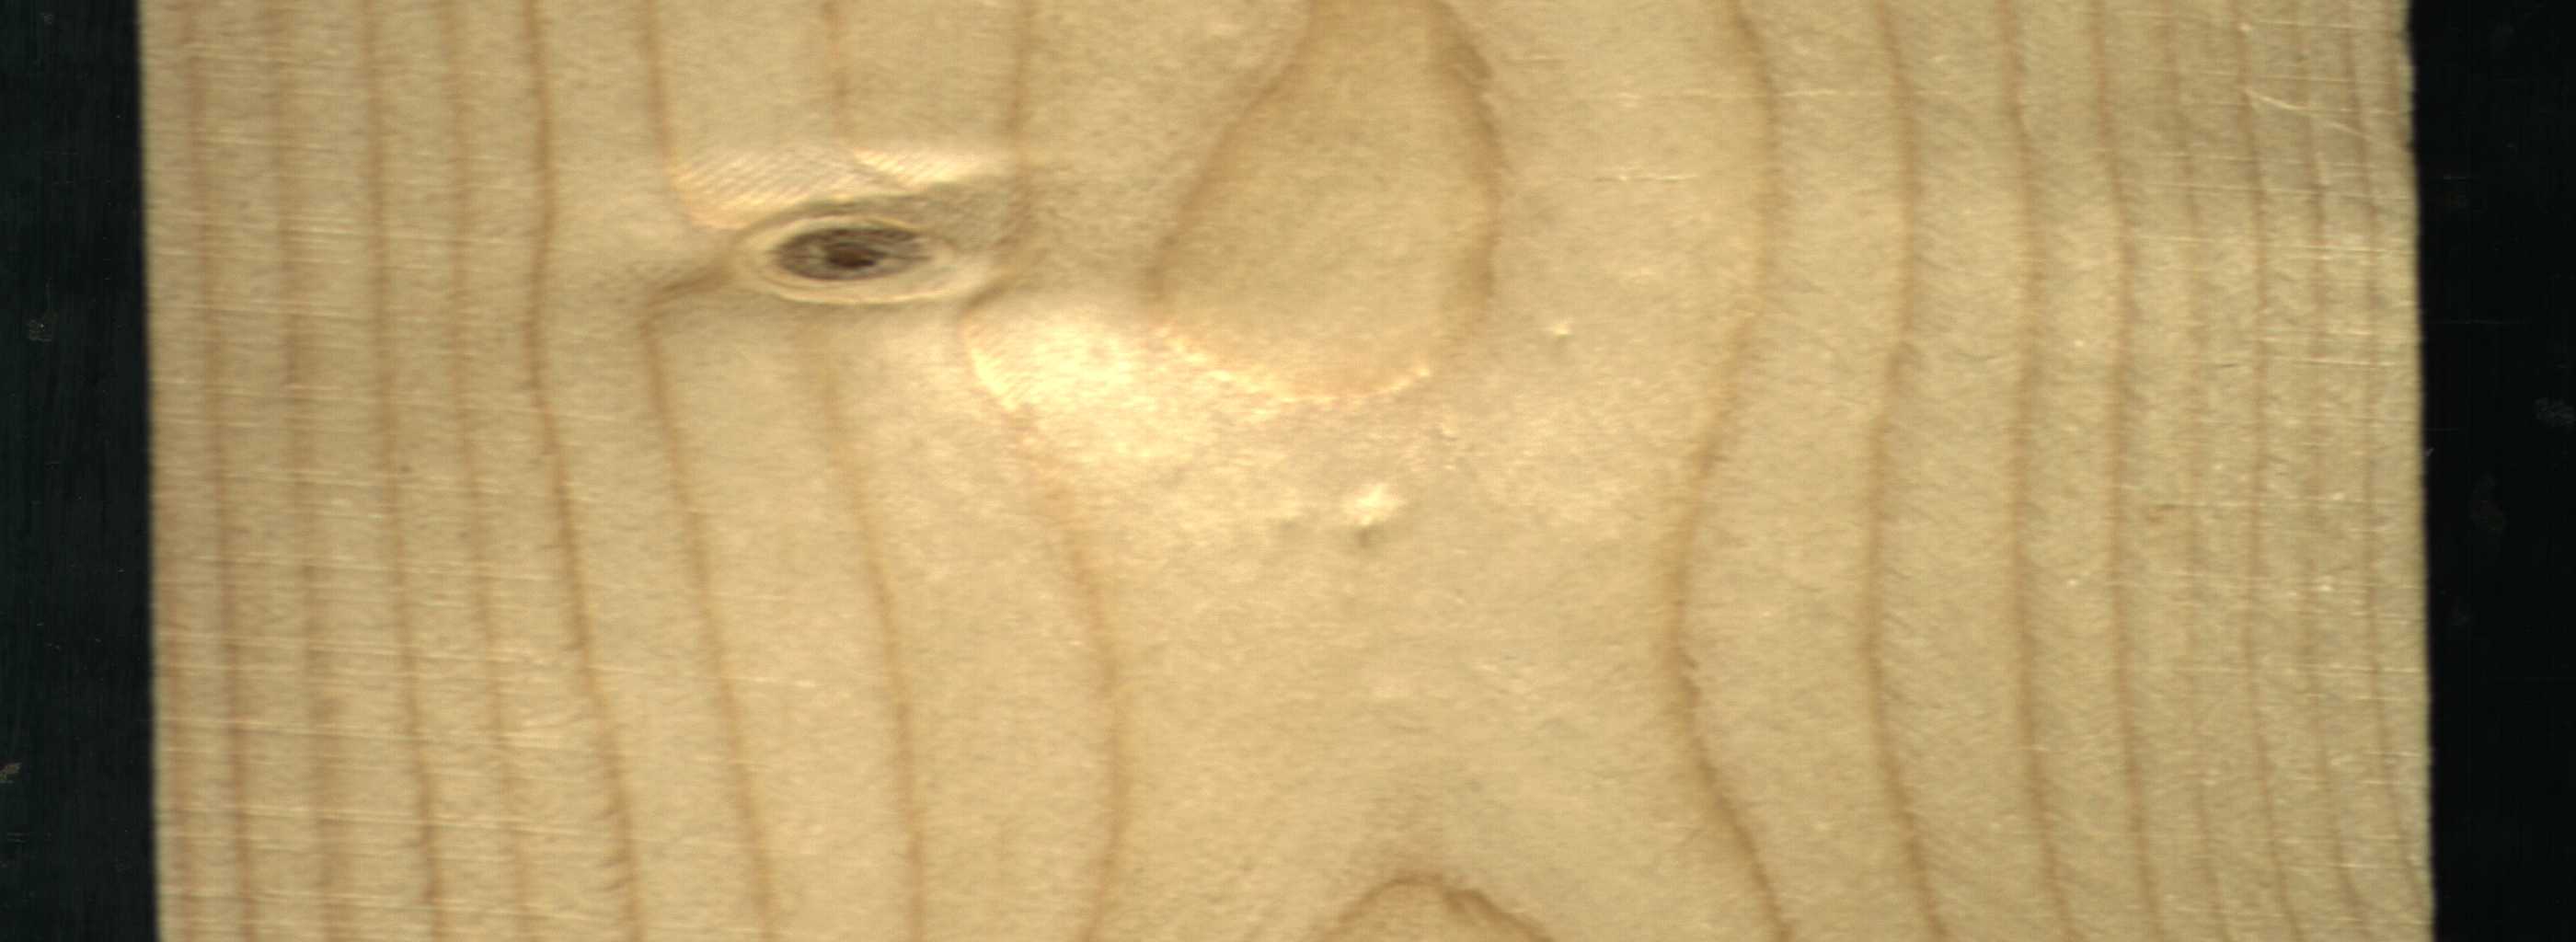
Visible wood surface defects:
Live_Knot